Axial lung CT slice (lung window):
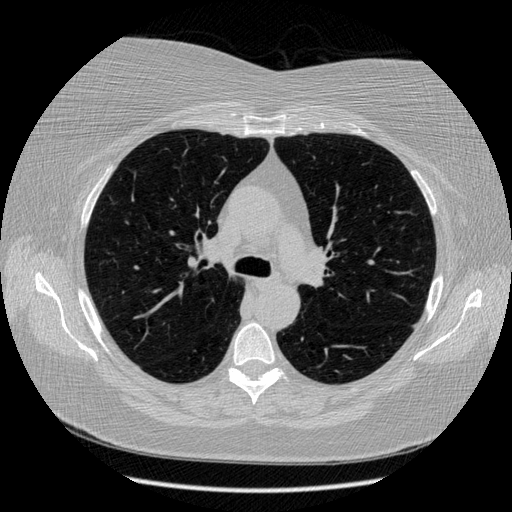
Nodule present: no